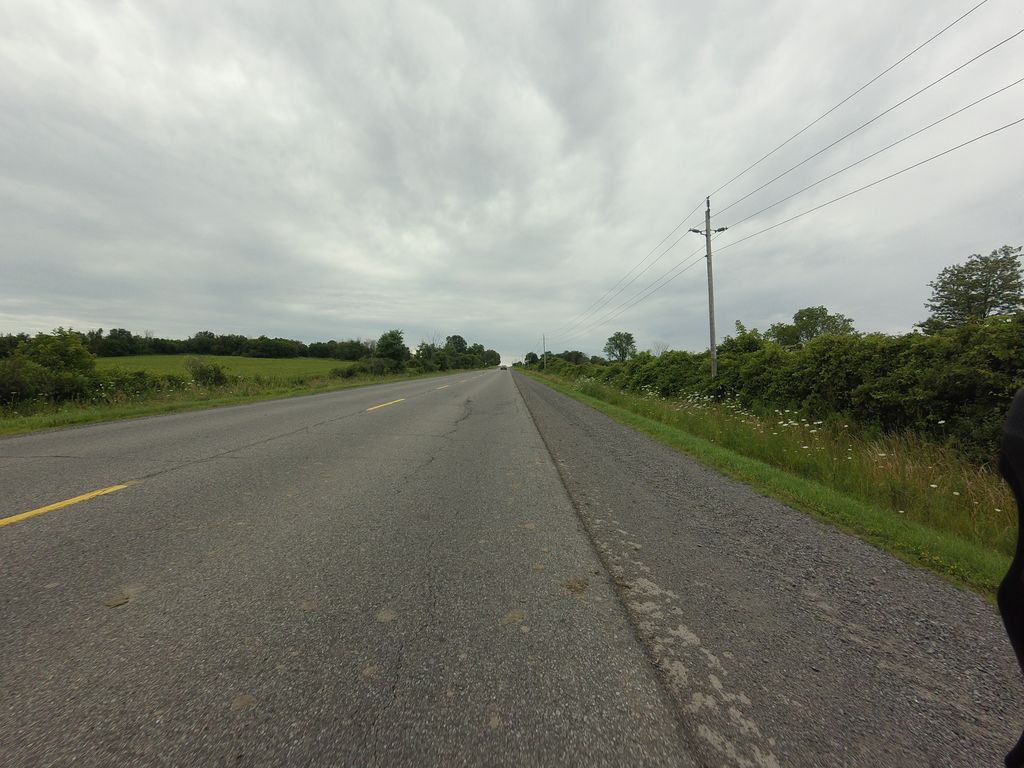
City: ottawa-gatineau